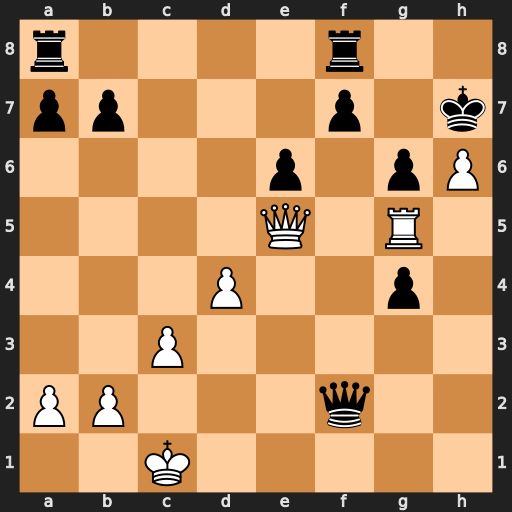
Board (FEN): r4r2/pp3p1k/4p1pP/4Q1R1/3P2p1/2P5/PP3q2/2K5
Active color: w
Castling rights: -
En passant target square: -
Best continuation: Qg7#